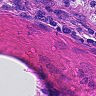
Metastatic tissue present: no